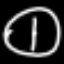
Label: clock